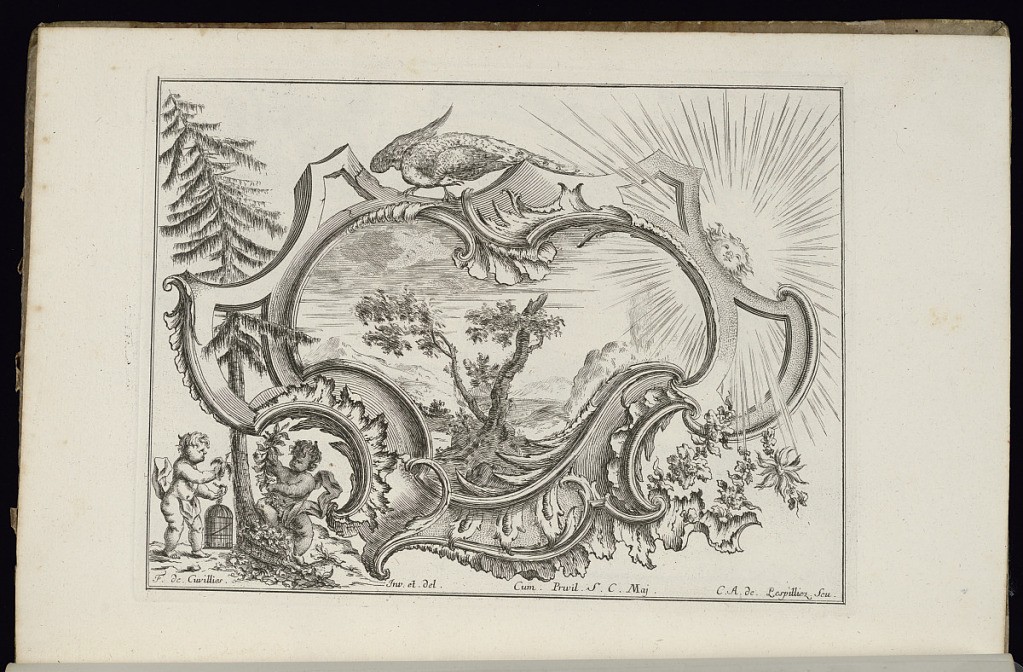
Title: Cartouche with Bird and Sun
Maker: François de Cuvilliés the Elder, Belgian, 1695 - 1768
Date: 1738
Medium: Etching and engraving on paper
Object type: Bound print
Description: Asymmetrical oblong rocaille cartouche topped with a large bird at center and a sun at upper right. Pine tree at left, at the bottom of which stand two putto. Within cartouche, landscape scene depicting a tree in a valley.